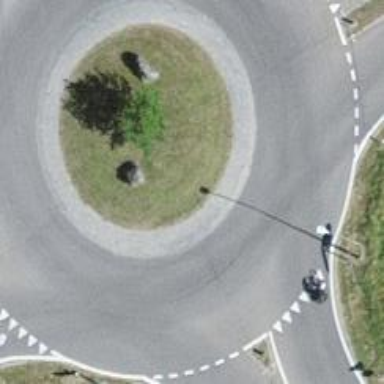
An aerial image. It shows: Tertiary road leading to roundabout junction.